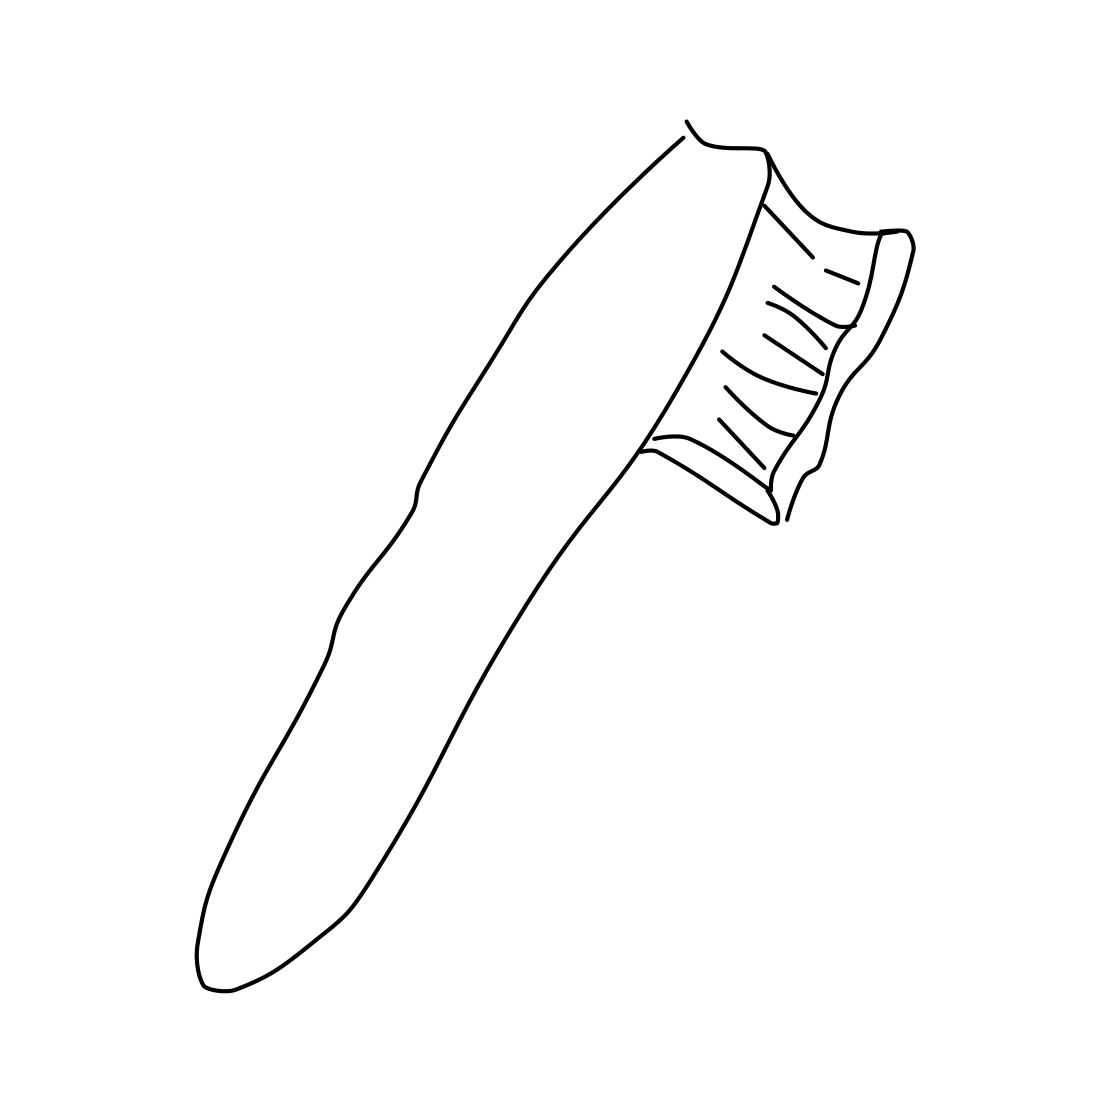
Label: toothbrush